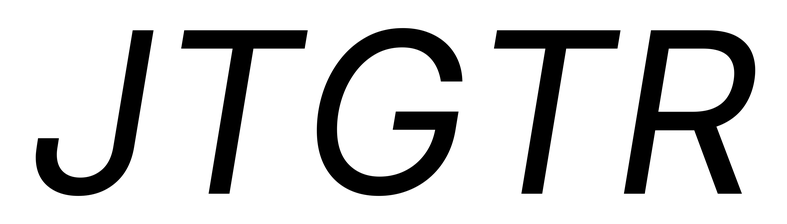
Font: Inter-Italic_Italic